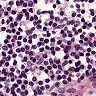
Metastatic tissue present: no